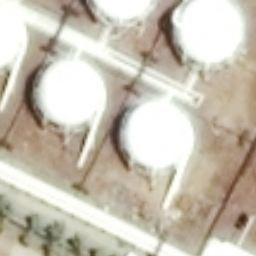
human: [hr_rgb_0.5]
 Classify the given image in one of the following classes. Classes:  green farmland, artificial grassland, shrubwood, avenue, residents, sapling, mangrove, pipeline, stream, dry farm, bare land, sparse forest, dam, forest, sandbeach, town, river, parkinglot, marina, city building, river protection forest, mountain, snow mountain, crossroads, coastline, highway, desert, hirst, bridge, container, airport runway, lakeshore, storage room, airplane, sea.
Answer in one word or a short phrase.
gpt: storage room